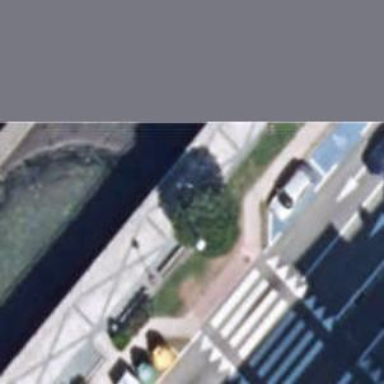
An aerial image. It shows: Asphalt sidewalk.